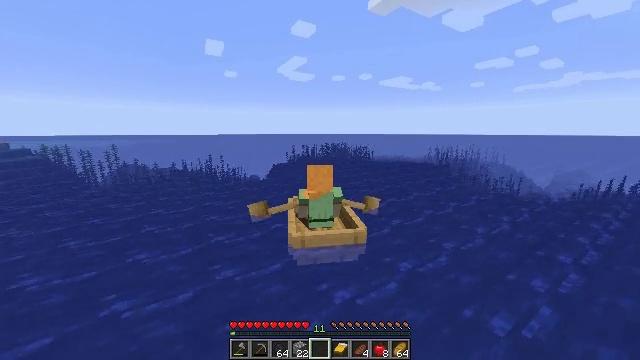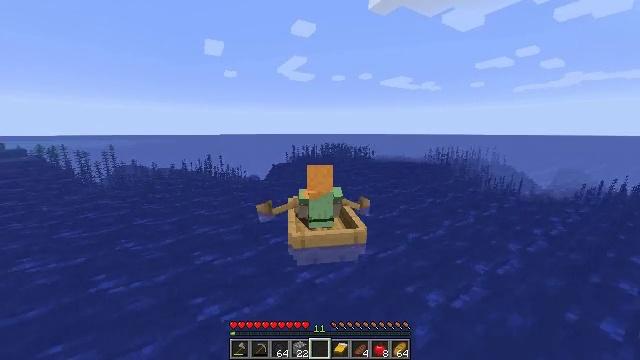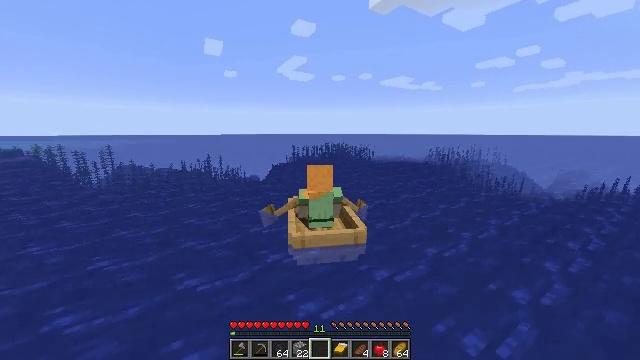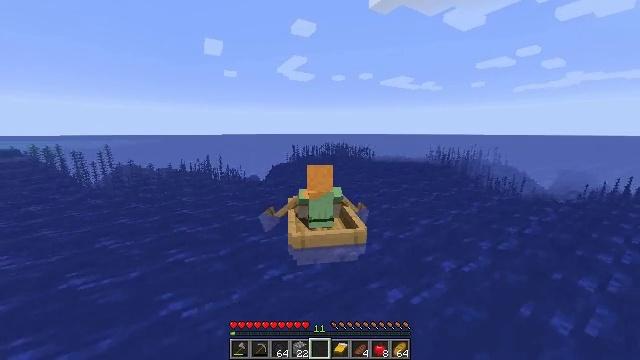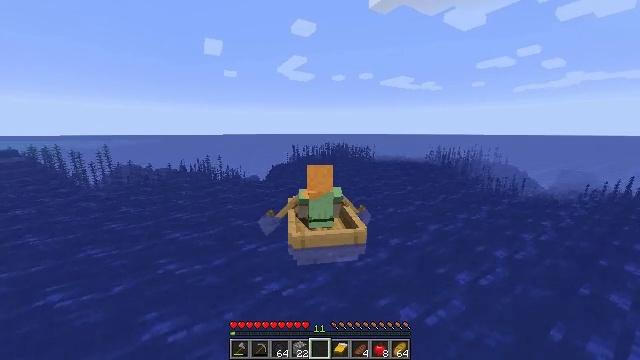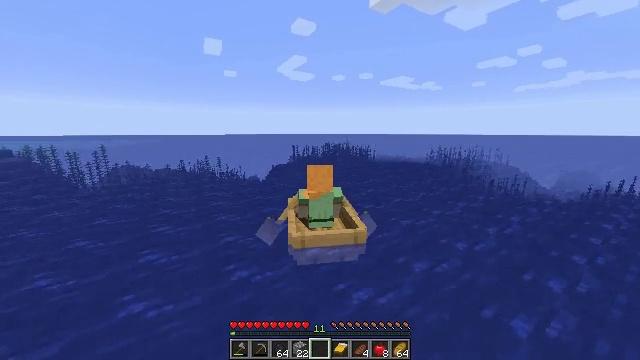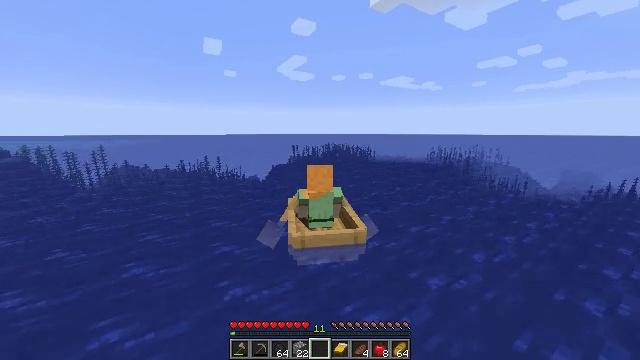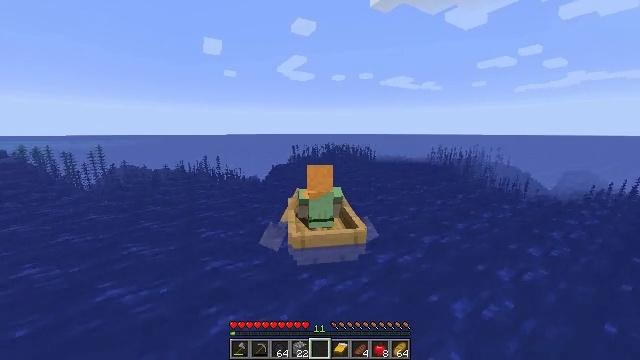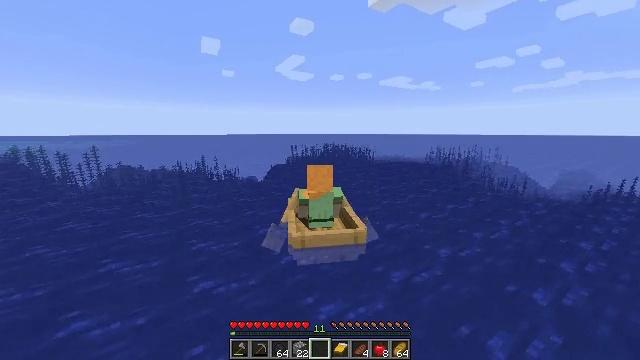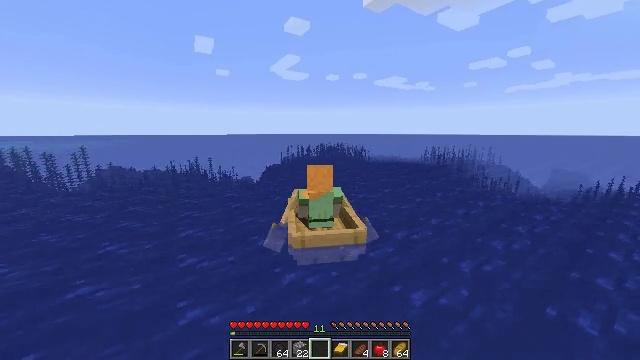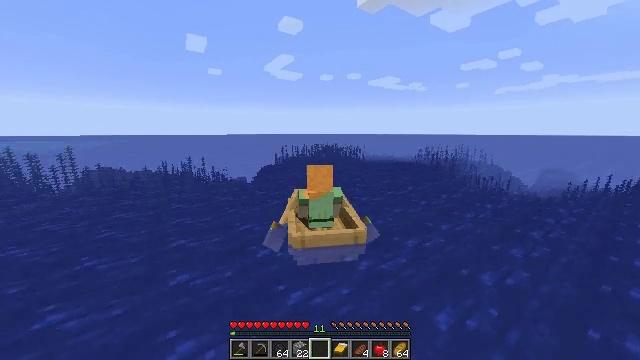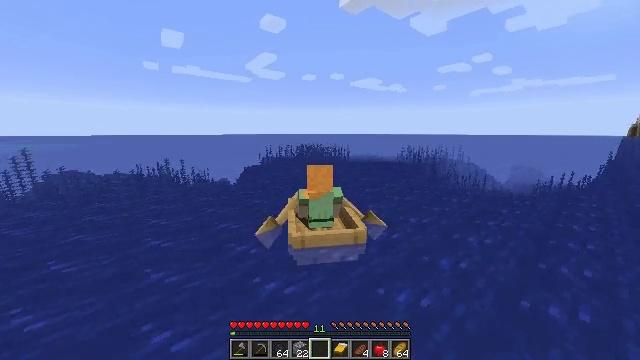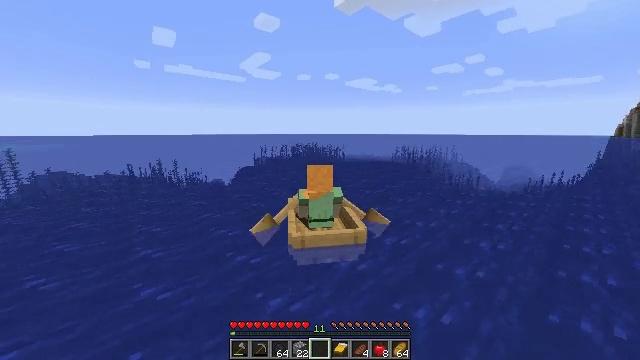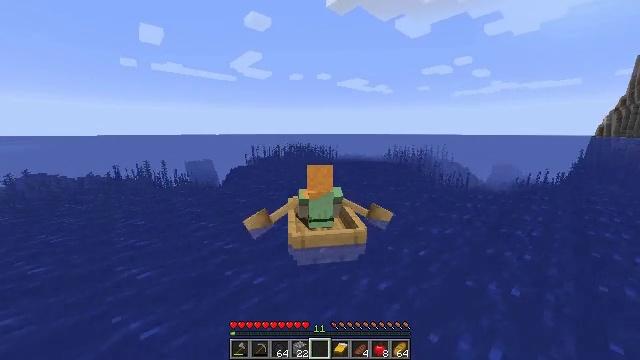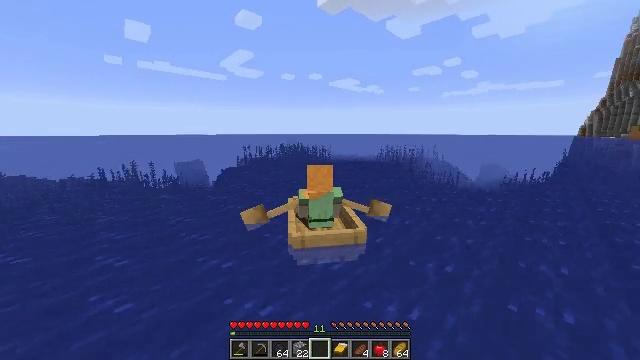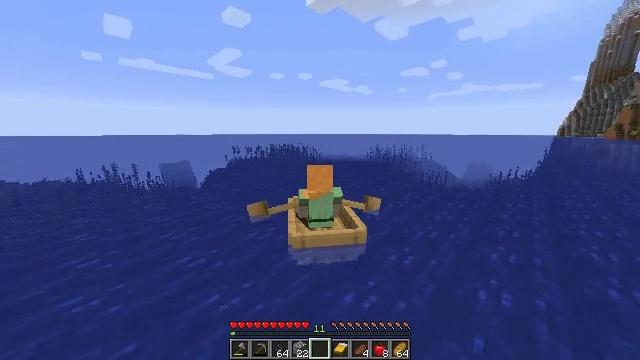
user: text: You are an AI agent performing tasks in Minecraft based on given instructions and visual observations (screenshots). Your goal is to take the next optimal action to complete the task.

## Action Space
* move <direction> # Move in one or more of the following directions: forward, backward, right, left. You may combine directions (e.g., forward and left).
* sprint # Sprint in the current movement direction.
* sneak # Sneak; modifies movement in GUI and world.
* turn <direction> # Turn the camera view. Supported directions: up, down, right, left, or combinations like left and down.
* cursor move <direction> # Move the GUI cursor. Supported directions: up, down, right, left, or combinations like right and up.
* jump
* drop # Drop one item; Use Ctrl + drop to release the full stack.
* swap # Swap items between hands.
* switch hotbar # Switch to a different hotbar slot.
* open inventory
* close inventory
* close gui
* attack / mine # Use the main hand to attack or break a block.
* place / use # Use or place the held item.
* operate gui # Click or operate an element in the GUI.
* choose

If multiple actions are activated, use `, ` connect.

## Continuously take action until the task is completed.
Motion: motion action
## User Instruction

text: Mine tall seagrass from underwater.
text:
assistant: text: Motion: move forward, sprint
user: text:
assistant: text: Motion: move forward, sprint
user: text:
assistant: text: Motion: move forward, sprint
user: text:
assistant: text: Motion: move forward, sprint
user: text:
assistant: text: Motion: move forward, sprint
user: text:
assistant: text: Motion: move forward, sprint
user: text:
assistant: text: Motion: move forward and move right, sprint
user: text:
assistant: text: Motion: move forward and move right, sprint
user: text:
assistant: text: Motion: move forward and move right, sprint
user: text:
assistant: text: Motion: move forward, sprint
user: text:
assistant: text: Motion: move forward, sprint
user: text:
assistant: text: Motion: move forward, sprint
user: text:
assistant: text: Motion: move forward, sprint
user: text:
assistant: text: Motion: move forward, sprint
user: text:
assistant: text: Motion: move forward, sprint
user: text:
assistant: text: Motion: move forward and move left, sprint
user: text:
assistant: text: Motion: move forward and move left, sprint
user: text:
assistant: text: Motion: move forward and move left, sprint
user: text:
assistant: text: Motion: move forward and move left, sprint
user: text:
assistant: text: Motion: move forward, sprint
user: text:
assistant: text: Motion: move forward, sprint
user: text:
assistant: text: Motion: move forward, sprint
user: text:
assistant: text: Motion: move forward, sprint
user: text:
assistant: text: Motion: move forward, sprint
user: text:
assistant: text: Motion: move forward
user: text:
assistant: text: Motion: move forward
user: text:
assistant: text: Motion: move forward, sprint
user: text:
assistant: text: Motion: move forward, sprint
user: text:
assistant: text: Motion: move forward and move right, sprint
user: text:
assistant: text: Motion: move forward and move right, sprint